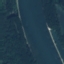
Land use / land cover: River